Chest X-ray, PA view. Patient: 46 years old, sex F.
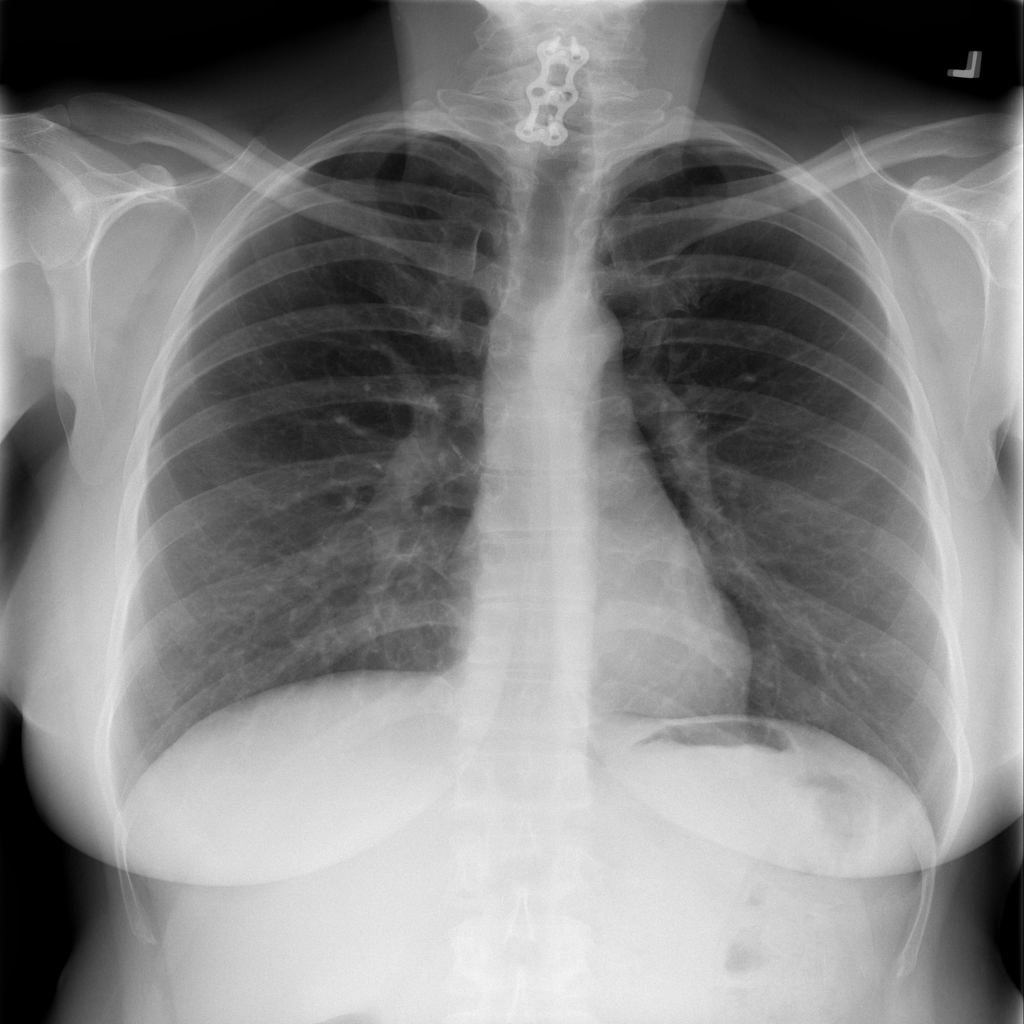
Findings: No Finding